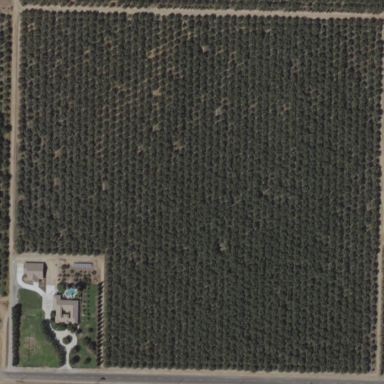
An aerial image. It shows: Orchard.